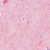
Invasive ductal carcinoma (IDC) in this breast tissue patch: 1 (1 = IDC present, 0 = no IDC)